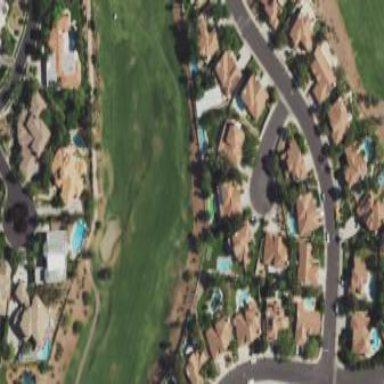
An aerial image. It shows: Area of rough grass used for golf.